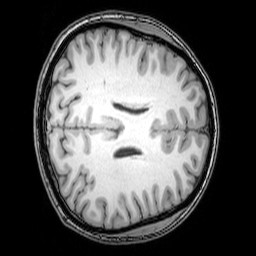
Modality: T1w
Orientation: axial
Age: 24
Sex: female
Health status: healthy
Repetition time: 0.081 s
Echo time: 0.037 s